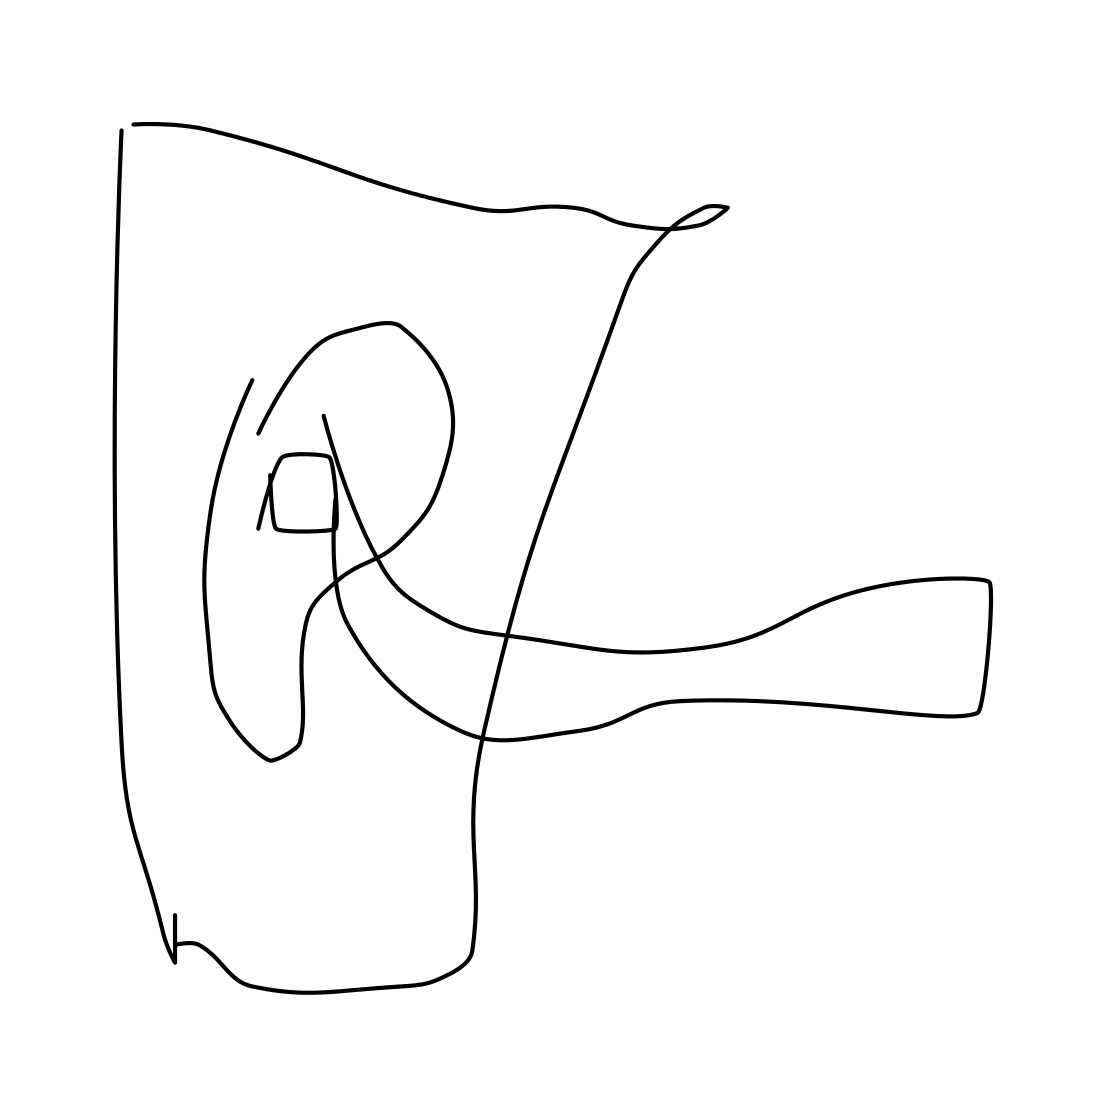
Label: door handle